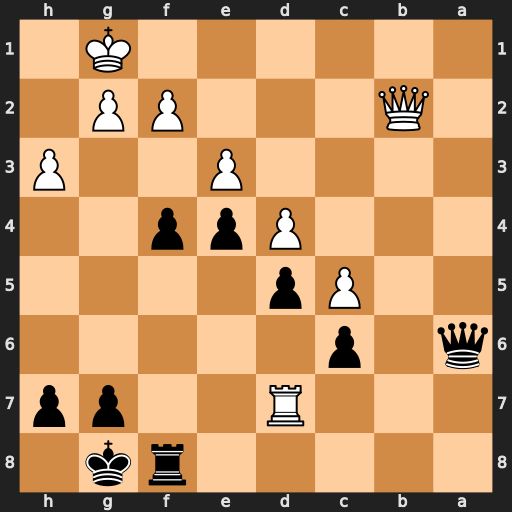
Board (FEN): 5rk1/3R2pp/q1p5/2Pp4/3Ppp2/4P2P/1Q3PP1/6K1
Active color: b
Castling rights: -
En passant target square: -
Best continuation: fxe3 fxe3 Qd3 Qb7 Qxe3+